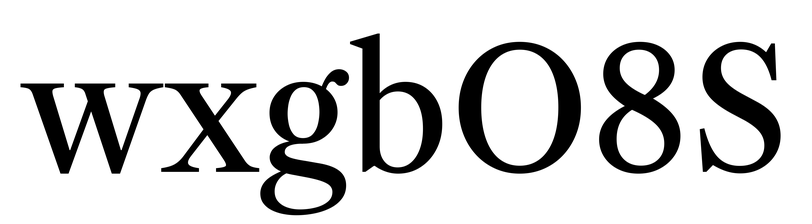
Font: LibreCaslonText_Regular